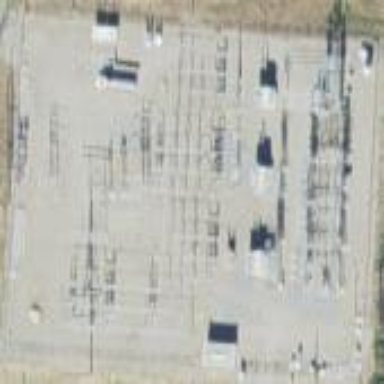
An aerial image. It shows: Distribution-level power substation.